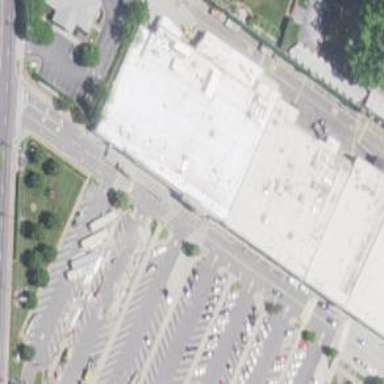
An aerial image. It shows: Supermarket.